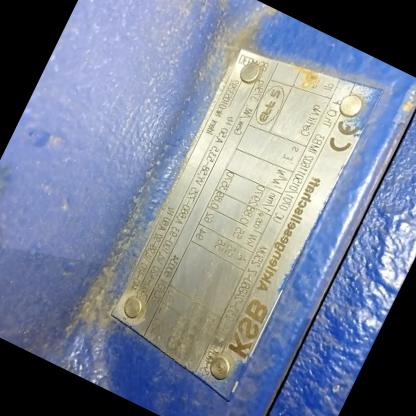
Klasa: tabliczka-znamionowa